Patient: sex M, age 67
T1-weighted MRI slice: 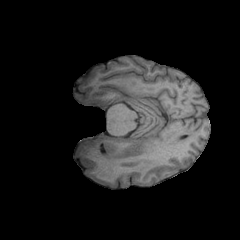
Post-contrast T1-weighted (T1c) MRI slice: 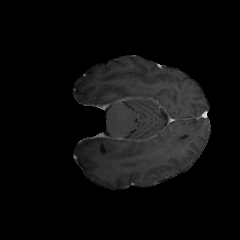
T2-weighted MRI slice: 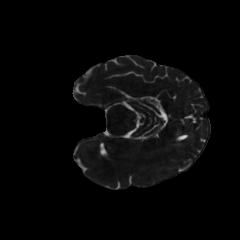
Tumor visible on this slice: no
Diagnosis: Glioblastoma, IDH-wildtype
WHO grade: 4